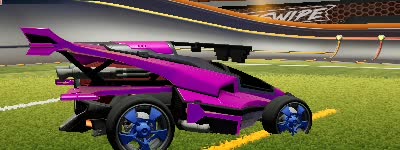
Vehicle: aftershock